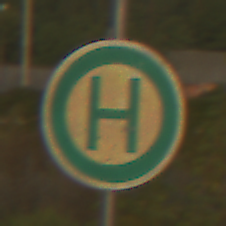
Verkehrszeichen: Haltestelle
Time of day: SunriseSunset
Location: Outdoor (Suburban)
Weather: PartlyCloudy
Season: NotSpecified
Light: Natural